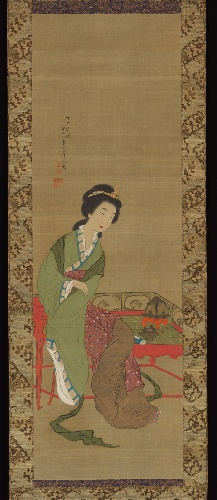
Title: 唐美人図  (Tō bijin zu)|Chinese Beauty
Artist: Yokoi Kinkoku  横井金谷
Artist bio: Japanese, 1761–1832
Date: 8th month, 1797
Object type: Hanging scroll
Classification: Paintings
Medium: Hanging scroll; ink and color on silk
Culture: Japan
Period: Edo period (1615–1868)
Dimensions: Image: 44 1/16 × 14 1/16 in. (111.9 × 35.7 cm)
Overall with mounting: 76 3/16 × 18 11/16 in. (193.5 × 47.5 cm)
Overall with knobs: 76 3/16 × 20 7/8 in. (193.5 × 53 cm)
Department: Asian Art
Credit line: Mary and Cheney Cowles Collection, Gift of Mary and Cheney Cowles, 2018
Accession year: 2018
Repository: Metropolitan Museum of Art, New York, NY